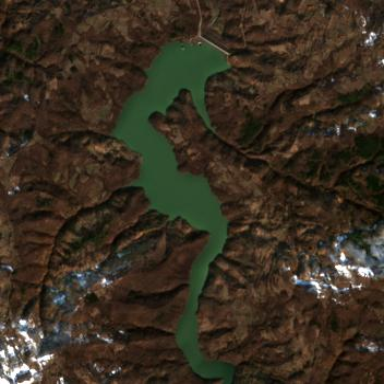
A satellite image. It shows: Serene lake surrounded by nature.